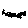
Label: hexagon